Aerial crown-view tile of a tropical tree (Barro Colorado Island, Panama), acquired 20240918:
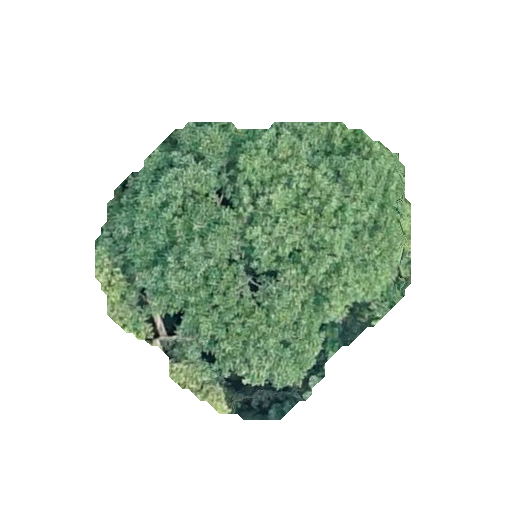
Species: Astronium graveolens
GBIF accepted scientific name: Astronium graveolens
Crown area: 109.018 m²